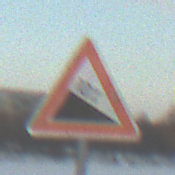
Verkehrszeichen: Gefaelle10
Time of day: SunriseSunset
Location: Outdoor (Nature)
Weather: PartlyCloudy
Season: NotSpecified
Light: Natural